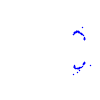
Particle: proton